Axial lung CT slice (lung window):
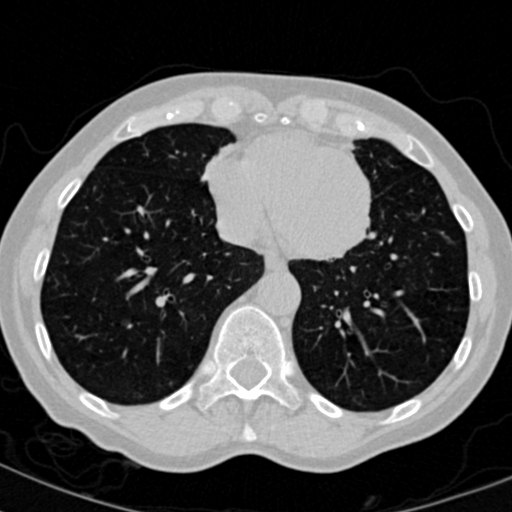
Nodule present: yes
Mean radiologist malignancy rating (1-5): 2.25